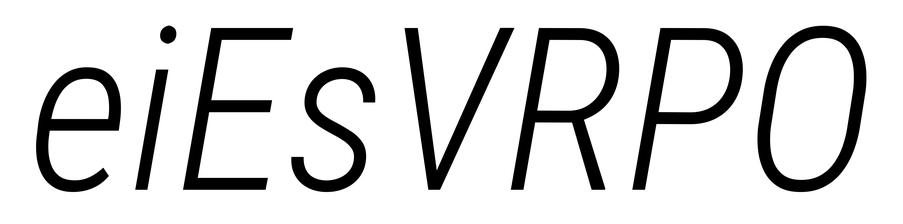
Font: Roboto-Italic_Condensed_Light_Italic